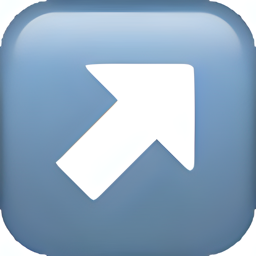
Name: north east arrow
Emoji: ↗
Group: Symbols
Sub-group: arrow